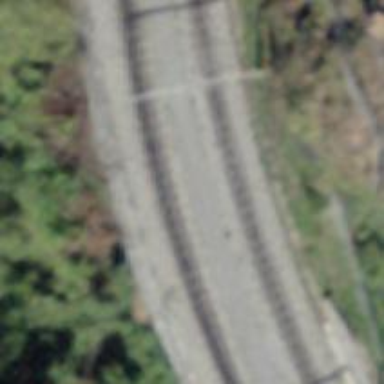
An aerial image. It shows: Narrow-gauge railway siding with electrified contact line. The siding has one track.